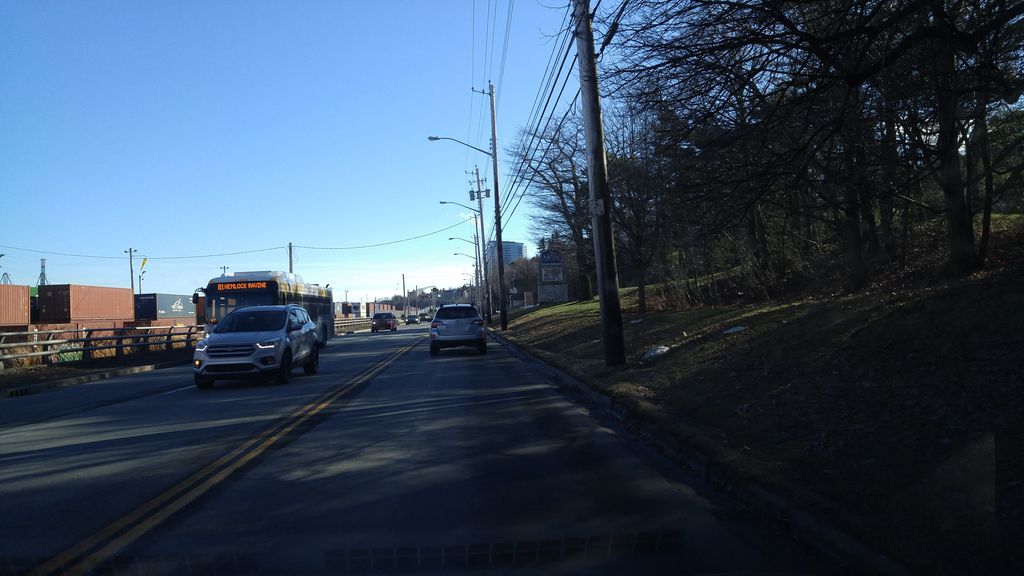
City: halifax